Question: Hello all I'm just trying to have my border around my table cell right around the text...not stretched the length of the entire table. Its the section with the border around it

CSS:
'''
table.content_table {
width: 100%;
margin: 0px;
border-collapse: collapse;
}
table.content_table > tbody > tr > td.results {
border: 2px solid;
background-color: #eeeecc;
font-size: 8pt;
font-weight: bold;
PADDING: 0px;
}
'''
HTML:
'''
<table class="content_table">
<br/><br/>
<h1>Planned Vs Actual Productions Drilldown</h1>
<tr>
<td class="results">
Number of results returned: ${fn:length(beans)}
</td>
</tr>
'''
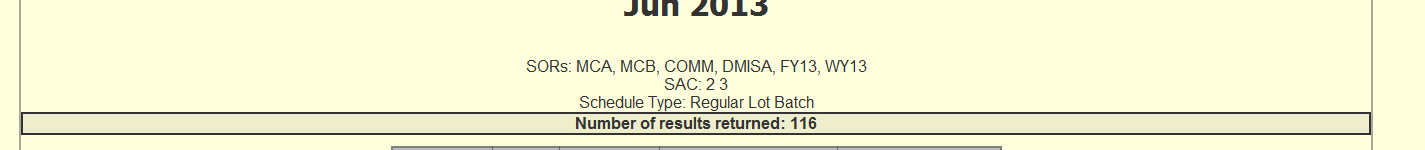
Answer: give the text a simple span or any other block element like div p ... span with inline-block is also a block element which can have a border.
'''
table.content_table {
width: 100%;
margin: 0px;
border-collapse: collapse;
}
.border {
border: 2px solid;
background-color: #eeeecc;
font-size: 8pt;
font-weight: bold;
PADDING: 0px;
display: inline-block;
}
'''
Any Element inside a table needs to be in TD so that is is valid html... put another tr > td into your table like this
'''
<table class="content_table">
<tr>
<td>
<h1>Planned Vs Actual Productions Drilldown</h1>
</td>
</tr>
<tr>
<td class="results">
<span class="border">Number of results returned: ${fn:length(beans)}</span>
</td>
</tr>
</table>
'''